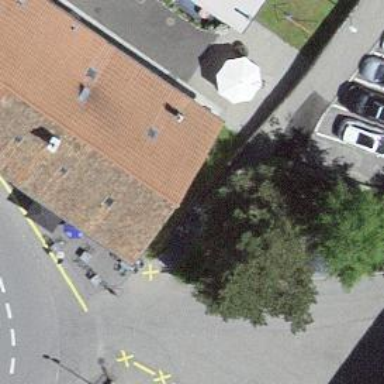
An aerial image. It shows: Café building.